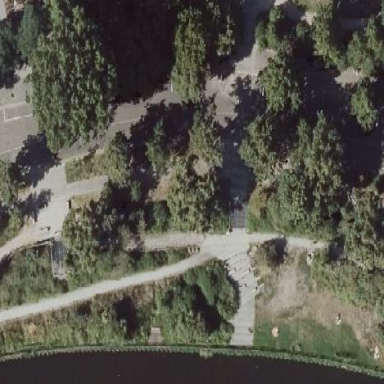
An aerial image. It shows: Asphalt cycleway area.